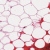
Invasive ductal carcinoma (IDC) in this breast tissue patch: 0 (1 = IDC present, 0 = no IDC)